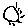
Label: sun